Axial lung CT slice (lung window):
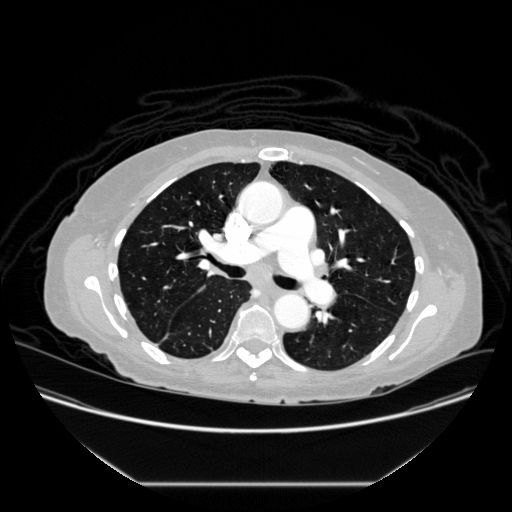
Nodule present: no